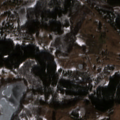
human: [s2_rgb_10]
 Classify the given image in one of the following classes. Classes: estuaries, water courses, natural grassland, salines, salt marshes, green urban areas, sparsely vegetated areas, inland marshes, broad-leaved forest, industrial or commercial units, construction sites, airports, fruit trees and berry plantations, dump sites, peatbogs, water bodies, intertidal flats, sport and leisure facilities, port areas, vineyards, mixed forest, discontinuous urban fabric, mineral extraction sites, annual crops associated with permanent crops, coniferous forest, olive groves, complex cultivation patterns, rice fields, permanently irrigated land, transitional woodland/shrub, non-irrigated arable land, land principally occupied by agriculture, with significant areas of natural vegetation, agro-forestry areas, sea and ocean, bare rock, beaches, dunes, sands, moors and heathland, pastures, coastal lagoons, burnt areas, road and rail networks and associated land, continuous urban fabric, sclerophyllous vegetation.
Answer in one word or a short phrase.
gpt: pastures, complex cultivation patterns, land principally occupied by agriculture, with significant areas of natural vegetation, coniferous forest, transitional woodland/shrub